Question: I am developping a metro style application for Windows 8 using HTML5/CSS/JS
I'm trying to display items with different size in a grouped List View. (like all metro style apps do...) I found on the internet that I need to put a GridLayout to my list View and implement the groupInfo. It succeeds in modifying the first item (the picture inside the first item is bigger than the other items), but then all the items have the size of the first item. I would like something like this instead :

Here is what I have done :
'''
updateLayout: function (element, viewState, lastViewState) {
//I get my listView winControl defined in HTML
var listView = element.querySelector(".blocksList").winControl;
var globalList = new WinJS.Binding.List(globalArray);
var groupDataSource = globalList.createGrouped(this.groupKeySelector,
this.groupDataSelector, this.groupCompare);
// I set the options of my listView (the source for the items and the groups + the grid Layout )
ui.setOptions(listView, {
itemDataSource: groupDataSource.dataSource,
groupDataSource: groupDataSource.groups.dataSource,
layout: new ui.GridLayout({
groupHeaderPosition: "top",
groupInfo: function () {
return {
multiSize: true,
slotWidth: Math.round(480),
slotHeight: Math.round(680)
};
}
}),
itemTemplate: this.itemRenderer,
});
},
// je definis le template pour mes items
itemRenderer: function (itemPromise) {
return itemPromise.then(function (currentItem, recycled) {
var template = document.querySelector(".itemTemplate").winControl.renderItem(itemPromise, recycled);
template.renderComplete = template.renderComplete.then(function (elem) {
//if it is the first item I put it widder
if (currentItem.data.index == 0) {
// elem.querySelector(".item-container").style.width = (480) + "px";
elem.style.width = (2*480) + "px";
}
});
return template.element;
})
},
'''
the html part is :
'''
<section aria-label="Main content" role="main">
<div class="blocksList" aria-label="List of blocks" data-win-control="WinJS.UI.ListView"
data-win-options="{itemTemplate:select('.itemTemplate'), groupHeaderTemplate:select('.headerTemplate')
, selectionMode:'none', swipeBehavior:'none', tapBehavior:'invoke'}">
</div>
</section>
<!--Templates-->
<div class="headerTemplate" data-win-control="WinJS.Binding.Template">
<div class="header-title" data-win-bind="innerText: categorieName"/>
</div>
<div class="itemTemplate" data-win-control="WinJS.Binding.Template">
<div class="item-container" >
<div class="item-image-container">
<img class="item-image" data-win-bind="src: urlImage" src="#" />
</div>
<div class="item-overlay">
<h4 class="item-title" data-win-bind="textContent: title"></h4>
</div>
</div>
</div>
'''
et le css
'''
.newHomePage p {
margin-left: 120px;
}
.newHomePage .blocksList {
-ms-grid-row: 2;
}
.newHomePage .blocksList .win-horizontal.win-viewport .win-surface {
margin-left: 120px;
margin-bottom: 60px;
}
.newHomePage .blocksList .item-container {
height: 340px;
width: 240px;
color: white;
background-color: red;
-ms-grid-columns: 1fr;
-ms-grid-rows: 1fr;
display: -ms-grid;
}
.newHomePage .blocksList .win-item {
/*-ms-grid-columns: 1fr;
-ms-grid-rows: 1fr 30px;
display: -ms-grid;*/
height: 130px;
width: 240px;
background: white;
outline: rgba(0, 0, 0, 0.8) solid 2px;
}
'''
Thank you for your help.
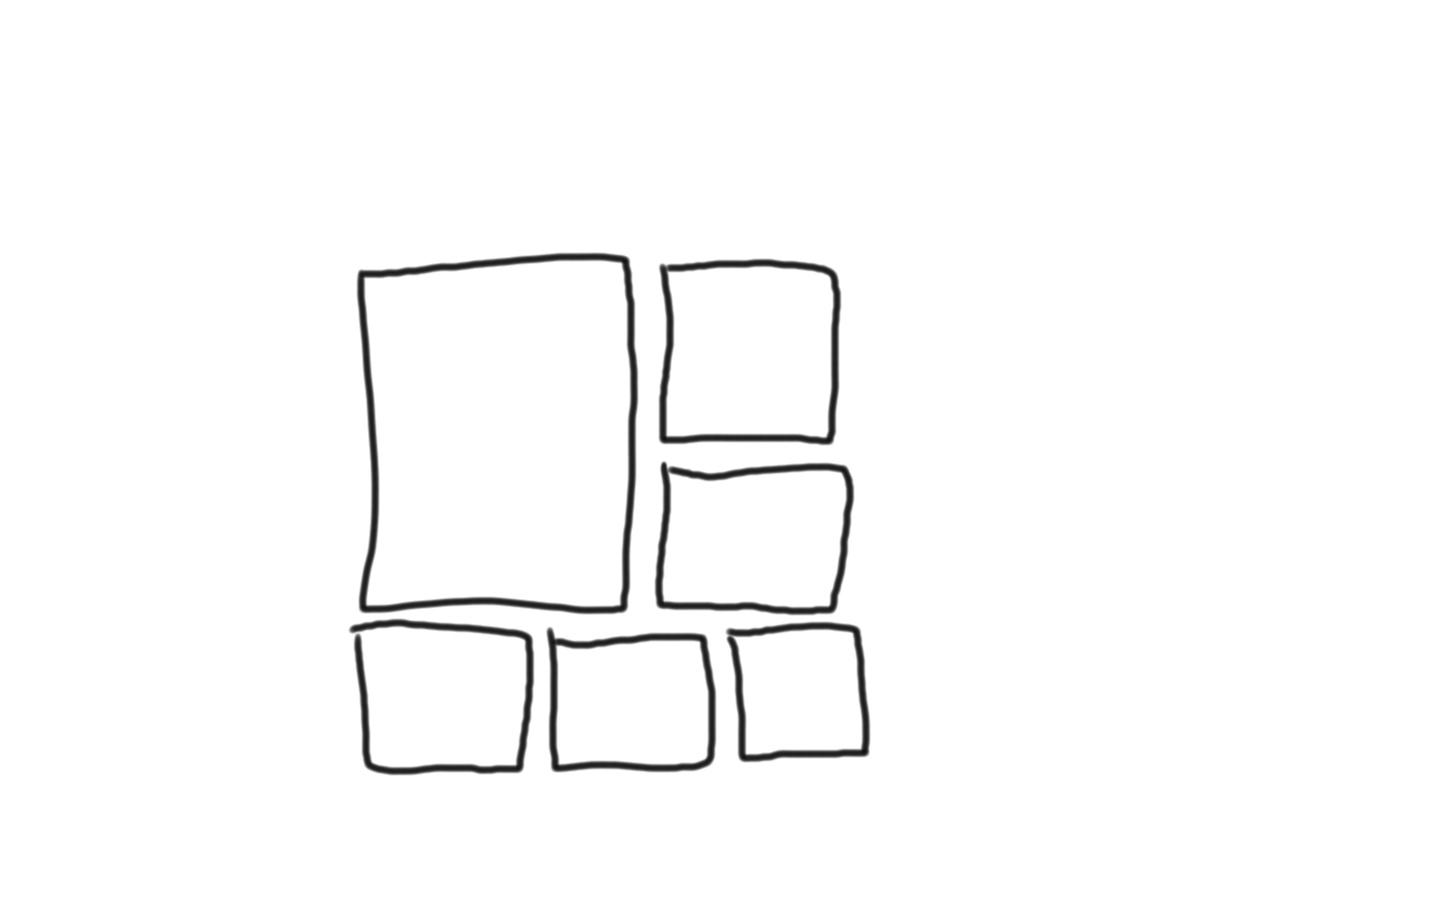
Answer: In Release Preview (and also RTM), the property names in the groupInfo function changed:
- - -
Try that and see if you get better results. If you don't announce cell spanning in this way, then the GridLayout takes the first item's size as that for all the items.
Chapter 5 of my <URL> will cover all the details of this.
.Kraig